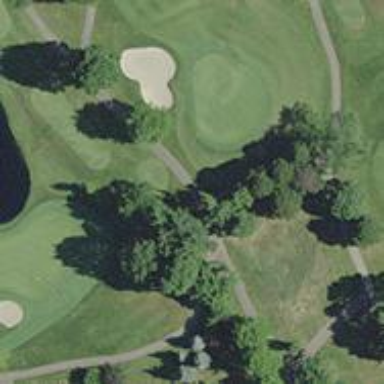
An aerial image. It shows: Path for both road and golf.